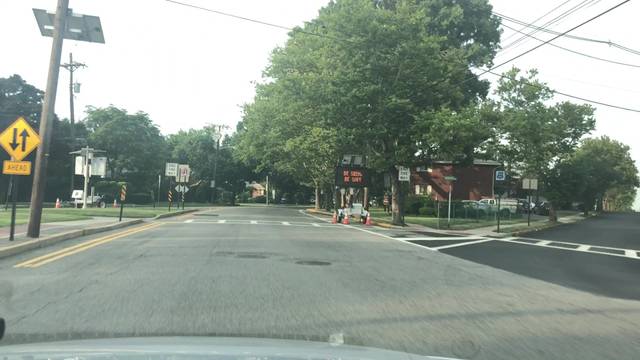
Region: United States
Coordinates: 40.845, -73.979